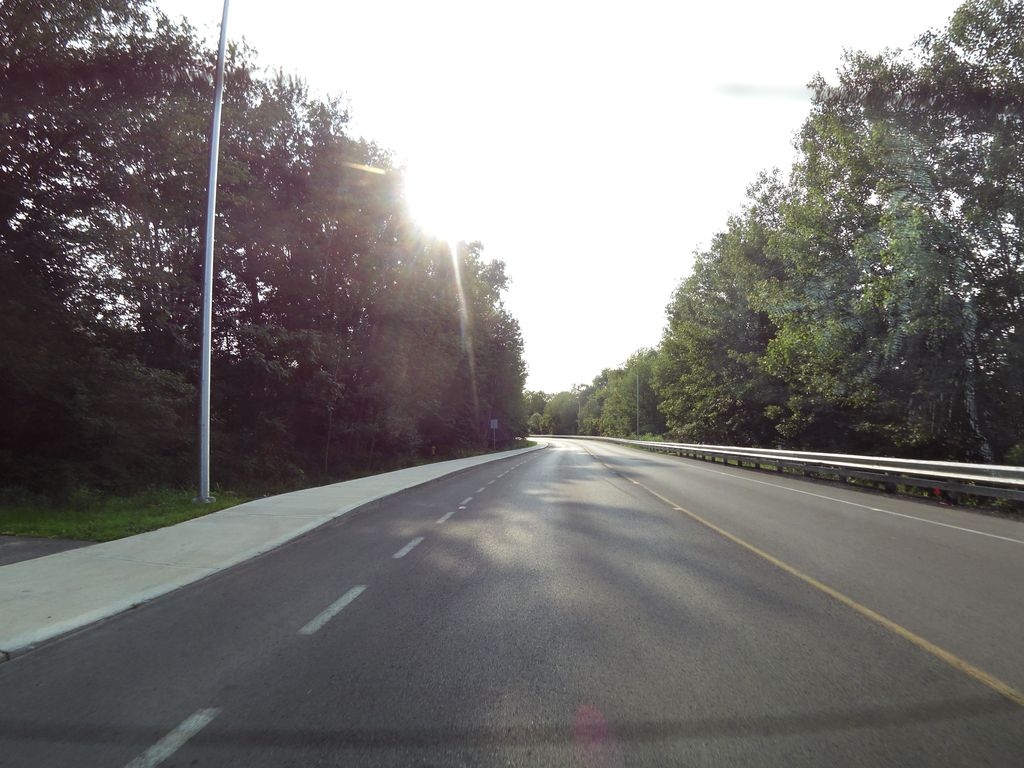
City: ottawa-gatineau